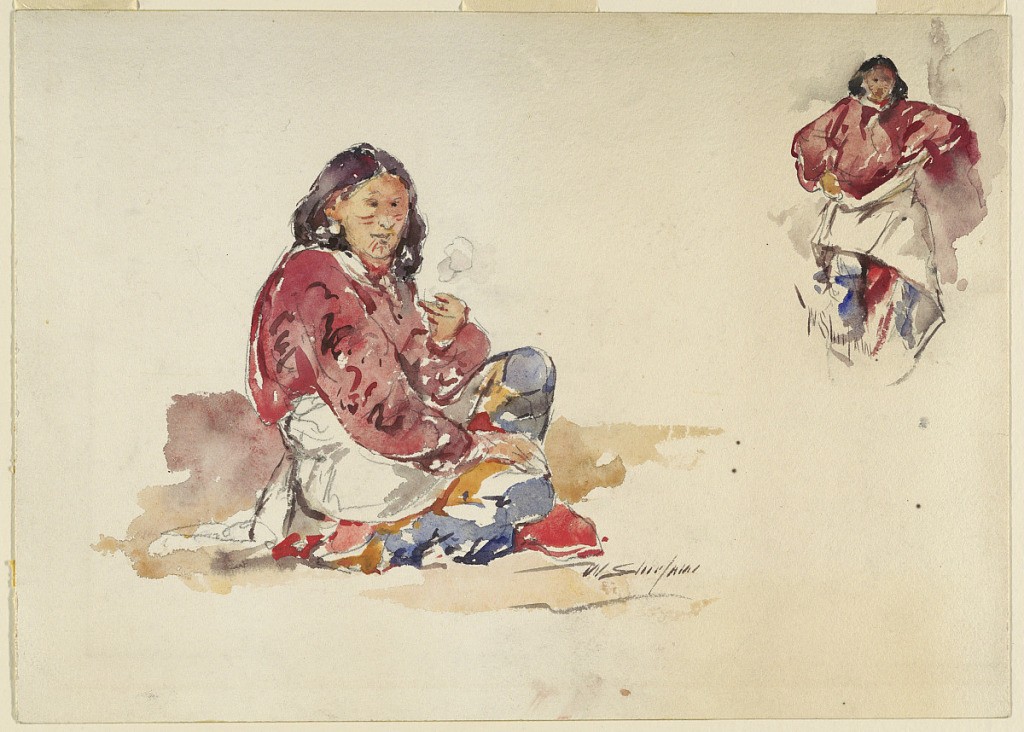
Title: Two Cheyenne Youth
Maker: Walter Shirlaw, American, b. Scotland, 1838–1909
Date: ca. 1880
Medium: Brush and watercolor, graphite on cream wove paper
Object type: Drawing
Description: One boy is shown at left, sitting and turned toward right. In upper right corner, a standing youth, shown frontally without the feet.